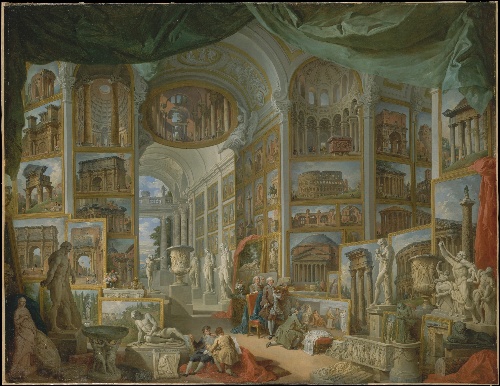
Title: Ancient Rome
Artist: Giovanni Paolo Panini
Artist bio: Italian, Piacenza 1691–1765 Rome
Date: 1757
Object type: Painting
Classification: Paintings
Medium: Oil on canvas
Dimensions: 67 3/4 x 90 1/2 in. (172.1 x 229.9 cm)
Department: European Paintings
Credit line: Gwynne Andrews Fund, 1952
Accession year: 1952
Repository: Metropolitan Museum of Art, New York, NY
Tags: Sculpture|Monuments|Interiors|Men